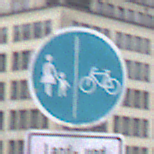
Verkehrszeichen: GetrennterRadUndGehwegRadwegRechts
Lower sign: BesondereFahrzeugeUndTransportgueter8
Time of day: Midday
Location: Outdoor (Urban)
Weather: Overcast
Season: NotSpecified
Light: Natural